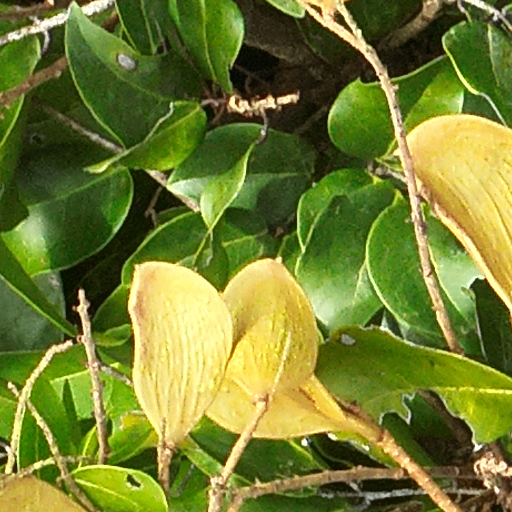
Species: Prioria copaifera
GBIF accepted scientific name: Prioria copaifera
Crown area (m\u00b2): 114.478